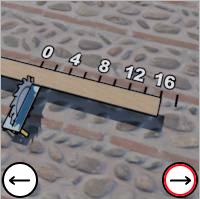
Task: length
Answer: 16
First scale value: 4.0